Interaction volume radius: 10 \u00c5
Interaction volume height: 15 \u00c5
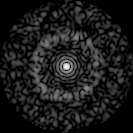
Disorder parameter: 0.8251